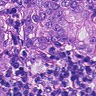
Metastatic tissue present: yes